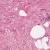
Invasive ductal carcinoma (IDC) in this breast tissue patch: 0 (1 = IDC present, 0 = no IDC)